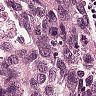
Metastatic tissue present: yes